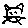
Label: cat